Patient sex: M
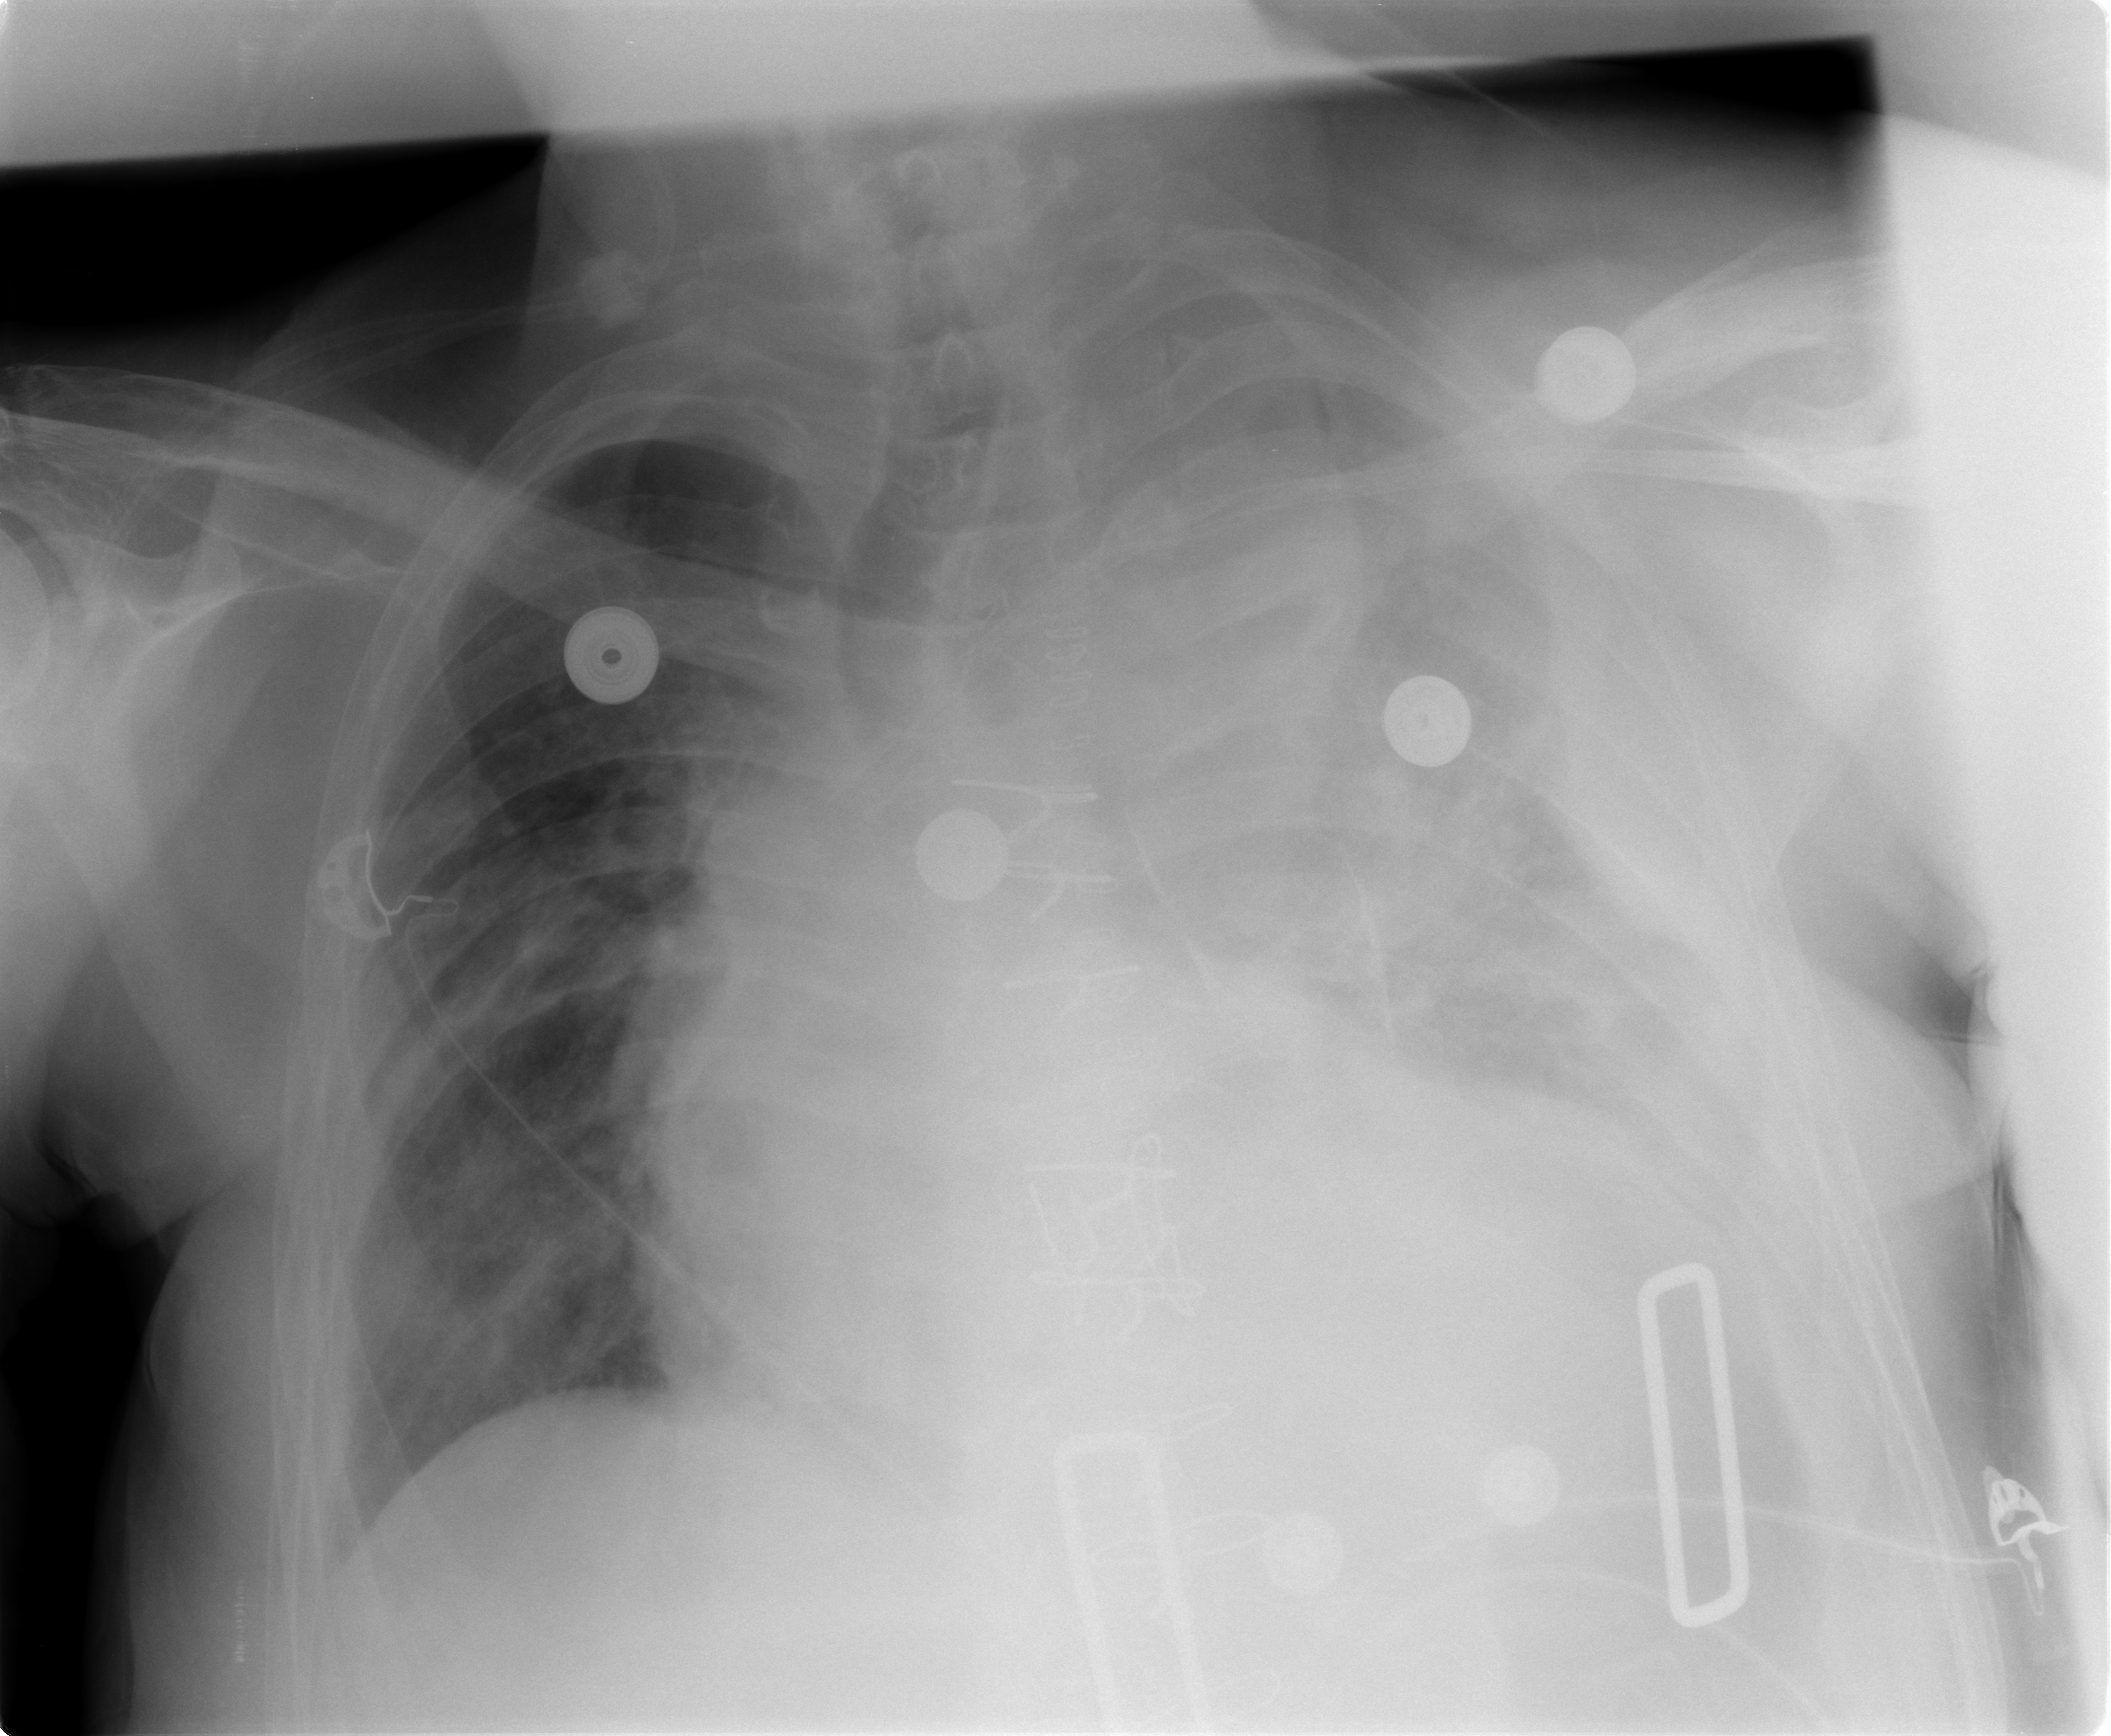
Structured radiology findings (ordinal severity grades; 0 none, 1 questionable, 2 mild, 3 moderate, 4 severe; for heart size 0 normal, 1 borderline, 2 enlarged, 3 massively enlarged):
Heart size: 2
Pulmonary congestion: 2
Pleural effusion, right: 0
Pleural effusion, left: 3
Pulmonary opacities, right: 2
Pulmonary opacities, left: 3
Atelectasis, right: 3
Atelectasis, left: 3